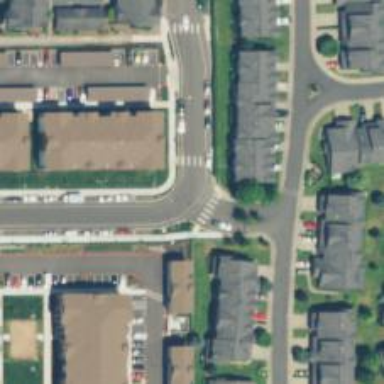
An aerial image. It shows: Residential road with sidewalk on the left.